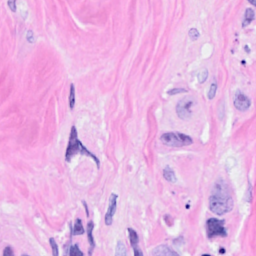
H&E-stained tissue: Breast